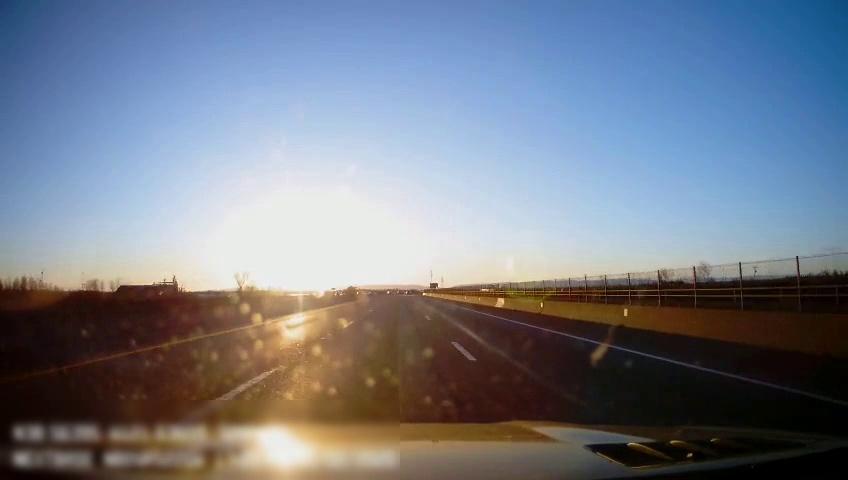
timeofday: Day
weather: Sunny
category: Drivable Space
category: Lanes | Alternate Lane
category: Lanes | Current Lane
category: Lanes | Current Lane
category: Lanes | Alternate Lane